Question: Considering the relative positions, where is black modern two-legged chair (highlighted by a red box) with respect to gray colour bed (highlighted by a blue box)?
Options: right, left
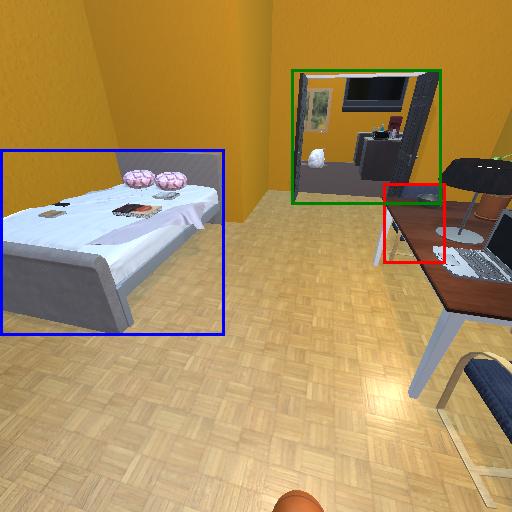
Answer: right